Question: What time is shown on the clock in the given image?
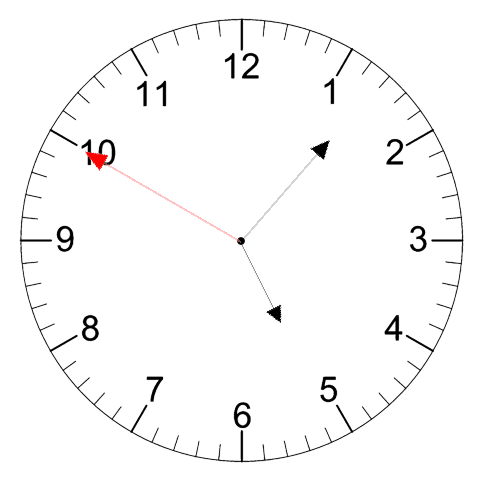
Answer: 05:06:50